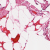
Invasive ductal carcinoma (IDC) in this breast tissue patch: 0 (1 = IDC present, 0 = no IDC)